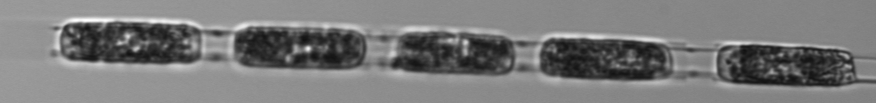
Label: Hemiaulus